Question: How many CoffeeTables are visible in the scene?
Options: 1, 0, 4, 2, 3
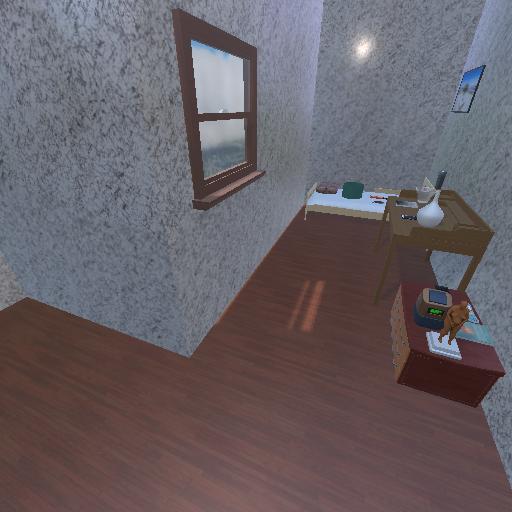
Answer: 1